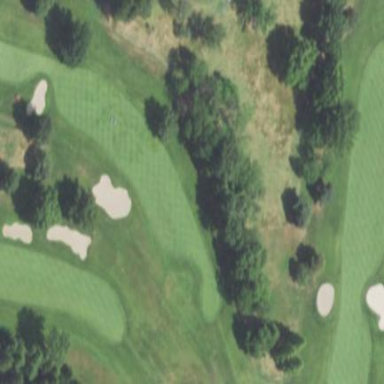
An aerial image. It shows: Grassy area designated as golf fairway.